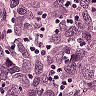
Metastatic tissue present: yes